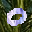
Label: 0